Question: ( the last )I would like to sum row with the same user_id ( for the column ponderation, I dont need to have other column , only user_id and ponderation)

My query
'''
SELECT students_group.user_id,scores.result ,exam.name,exam.ponderation,exam.id, (scores.result * exam.ponderation) / totpond.totalpond as ponderation
from (
select sum(exam.ponderation) as totalpond from scores
left join exam on exam.id = scores.exam_id
left join teacher_group on teacher_group.id = exam.teacher_group_id
left join groups on groups.id = teacher_group.group_school_id
left join students_group on students_group.user_id = scores.user_id
where teacher_group.id = 54
group by students_group.user_id
) as totpond,scores
left join exam on exam.id = scores.exam_id
left join teacher_group on teacher_group.id = exam.teacher_group_id
left join groups on groups.id = teacher_group.group_school_id
left join students_group on students_group.user_id = scores.user_id
where teacher_group.id = 54
group by scores.id
order by students_group.user_id
'''
Is it to possible to do that with my query or need to use php ? Can someone help me please ? thx :)
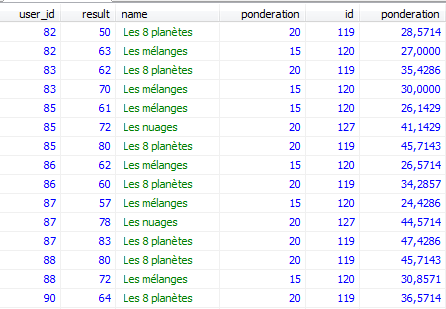
Answer: Not necessary you would just need to add the summation of that field in the query:
'''
SELECT
tmp.user_id,
SUM(tmp.ponderation) as total_ponderation,
SUM(tmp.aggregate_ponderation) as ponderation
FROM
(
SELECT students_group.user_id,scores.result ,exam.name,exam.ponderation,exam.id, (scores.result * exam.ponderation) / totpond.totalpond as aggregate_ponderation
from (
select sum(exam.ponderation) as totalpond from scores
left join exam on exam.id = scores.exam_id
left join teacher_group on teacher_group.id = exam.teacher_group_id
left join groups on groups.id = teacher_group.group_school_id
left join students_group on students_group.user_id = scores.user_id
where teacher_group.id = 54
group by students_group.user_id
) as totpond,scores
left join exam on exam.id = scores.exam_id
left join teacher_group on teacher_group.id = exam.teacher_group_id
left join groups on groups.id = teacher_group.group_school_id
left join students_group on students_group.user_id = scores.user_id
where teacher_group.id = 54
group by scores.id
) tmp
GROUP BY
tmp.user_id
'''